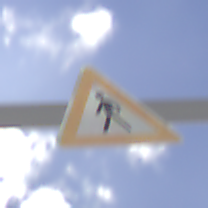
Verkehrszeichen: FussgaengerRechts
Umgebung: Outdoor, Urban
Tageszeit: MorningAfternoon
Wetter: PartlyCloudy
Licht: Natural
Jahreszeit: NotSpecified
Kontrast: HighContrast